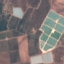
Land use / land cover: PermanentCrop